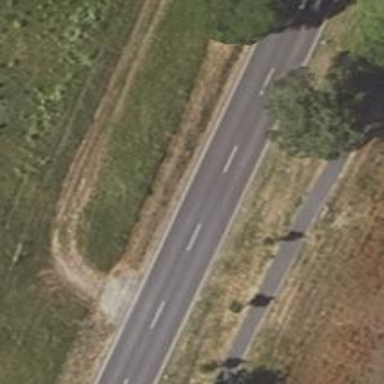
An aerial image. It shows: Tertiary road with asphalt surface.